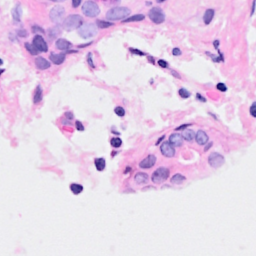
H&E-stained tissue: Breast